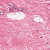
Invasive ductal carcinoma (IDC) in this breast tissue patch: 0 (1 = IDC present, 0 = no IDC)